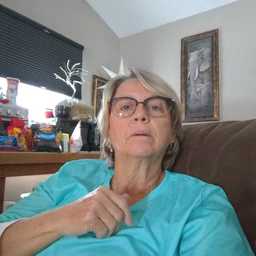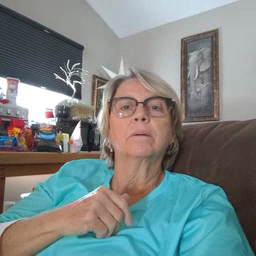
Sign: animal